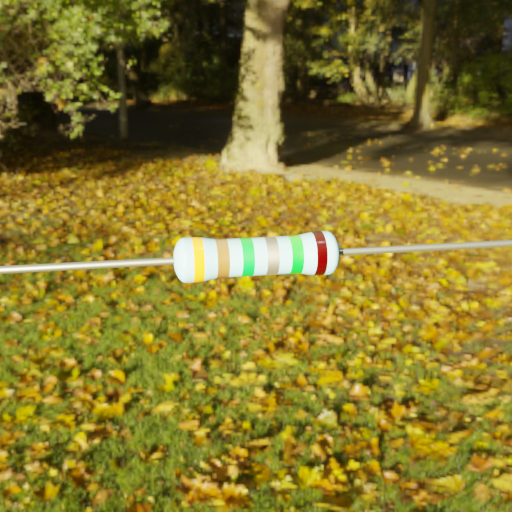
Resistor colour bands (in order): orange, brown, green, silver, green, black